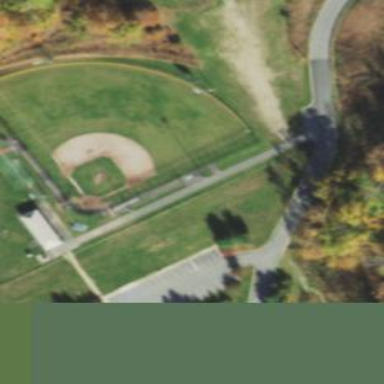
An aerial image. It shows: Baseball pitch for leisure land.